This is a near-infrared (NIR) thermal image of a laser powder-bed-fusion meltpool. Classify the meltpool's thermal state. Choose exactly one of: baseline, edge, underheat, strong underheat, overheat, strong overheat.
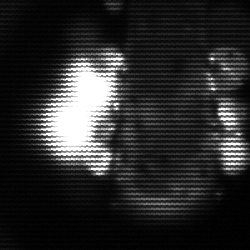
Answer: strong underheat